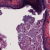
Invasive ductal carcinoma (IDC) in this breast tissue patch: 0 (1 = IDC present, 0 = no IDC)